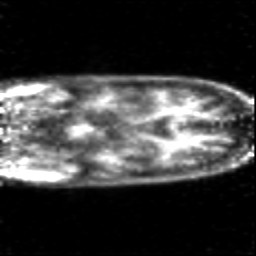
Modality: PET
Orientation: coronal
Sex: female
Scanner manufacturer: siemens